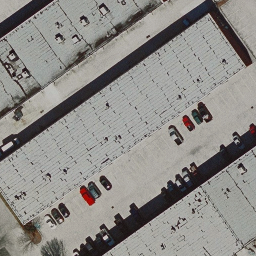
Label: buildings